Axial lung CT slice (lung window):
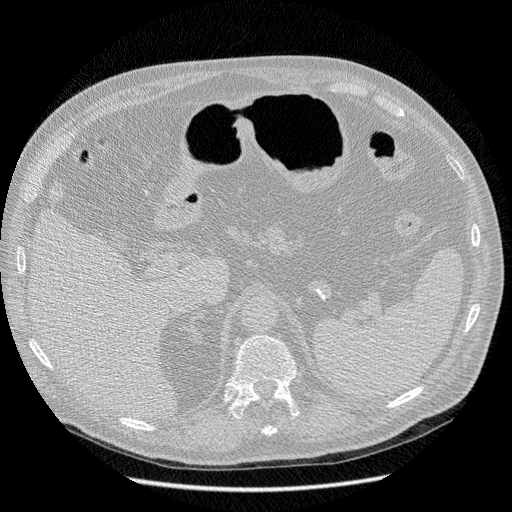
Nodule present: no